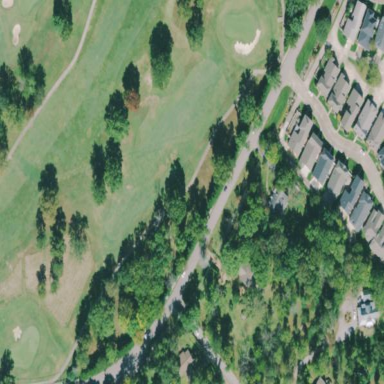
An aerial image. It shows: Grassy area designated as golf fairway.